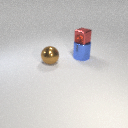
small red metal cube above large blue metal cylinder